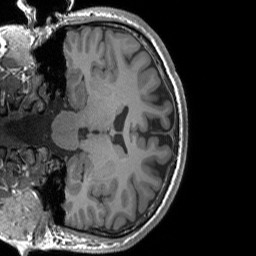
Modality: T1w
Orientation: coronal
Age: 25
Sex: male
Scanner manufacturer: siemens
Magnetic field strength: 3 T
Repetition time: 1.8 s
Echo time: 0.00252 s